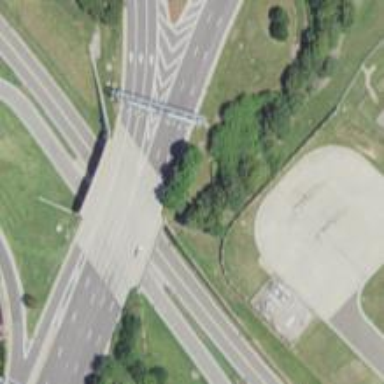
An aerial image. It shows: Bridge with asphalt surface carrying primary link road.